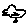
Label: bird